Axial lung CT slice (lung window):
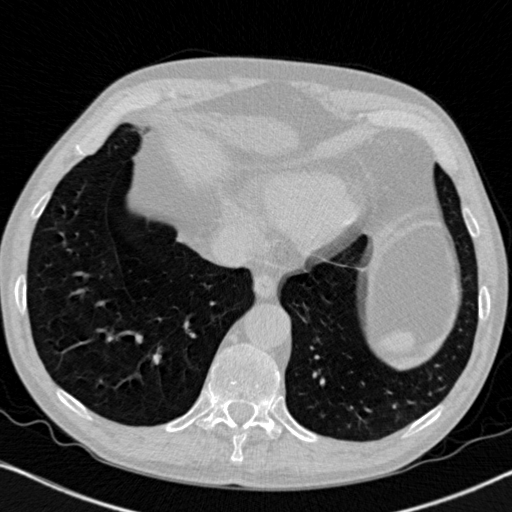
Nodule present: no